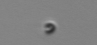
Label: nanoplankton_mix